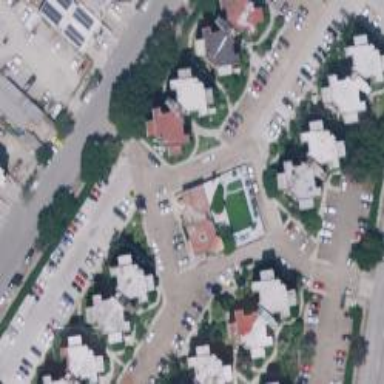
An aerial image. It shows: Living street.